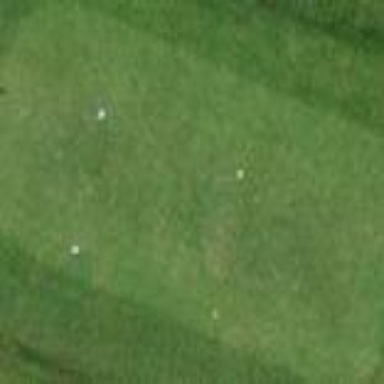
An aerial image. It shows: Grass area designated as golf tee.